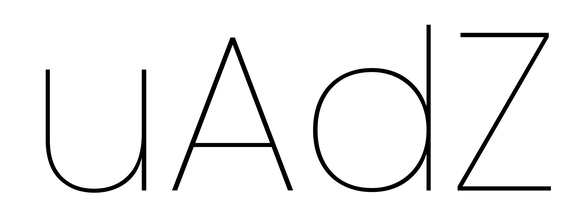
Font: Poppins-Thin